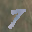
Label: 7